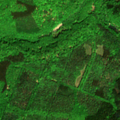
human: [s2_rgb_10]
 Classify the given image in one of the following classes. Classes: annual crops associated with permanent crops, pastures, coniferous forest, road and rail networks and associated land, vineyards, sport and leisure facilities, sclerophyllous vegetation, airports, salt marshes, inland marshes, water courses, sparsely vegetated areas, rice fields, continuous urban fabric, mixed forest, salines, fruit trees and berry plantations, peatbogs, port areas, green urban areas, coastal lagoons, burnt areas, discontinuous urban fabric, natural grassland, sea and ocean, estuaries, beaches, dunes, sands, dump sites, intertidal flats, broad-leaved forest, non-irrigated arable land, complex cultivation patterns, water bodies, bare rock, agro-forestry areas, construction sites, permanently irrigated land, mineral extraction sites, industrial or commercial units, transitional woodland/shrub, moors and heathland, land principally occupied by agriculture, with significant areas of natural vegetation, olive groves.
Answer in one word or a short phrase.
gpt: broad-leaved forest, mixed forest